Question:
On my storyboard (shown above), I have a ViewController which holds an MKMapView with annotations. These annotations hold a disclosure icon, which when tapped, should navigate the user to another ViewController. To do so I've created a push segue between the view controllers. I've then given it an identifier of 'showDetail' and implemented the following code.
'''
- (void)mapView:(MKMapView *)mapView annotationView:(MKAnnotationView *)view calloutAccessoryControlTapped:(UIControl *)control
{
[self performSegueWithIdentifier:@"showDetail" sender:self];
}
'''
However I get the following error.
'''
Could not find a navigation controller for segue 'showDetail'. Push segues can only be used when the source controller is managed by an instance of UINavigationController.'
'''
Where am I going wrong? I have tried changing my source UIViewController to a UINavigationController, but the view then just displays as a black screen.
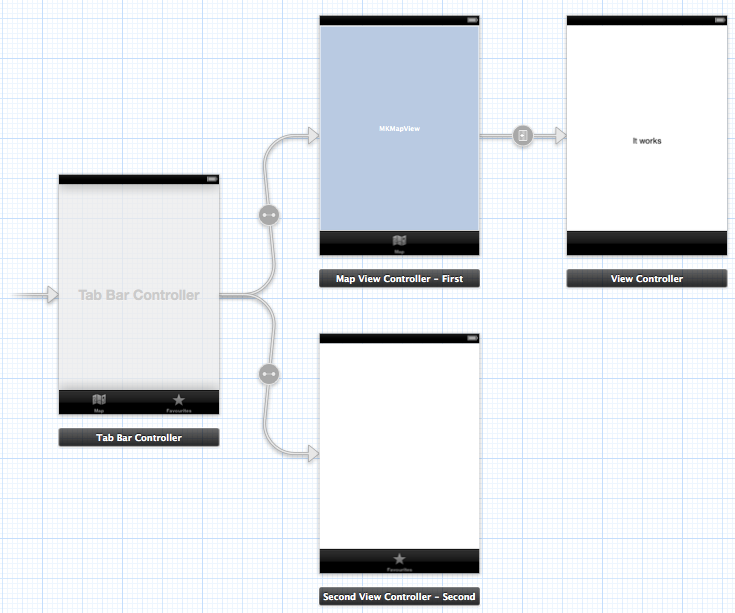
Answer: You actually have to set your UIViewController as the root controller of a UINavigationController (or pushed through from a view controller w/ a navcontroller). To do that
- - -